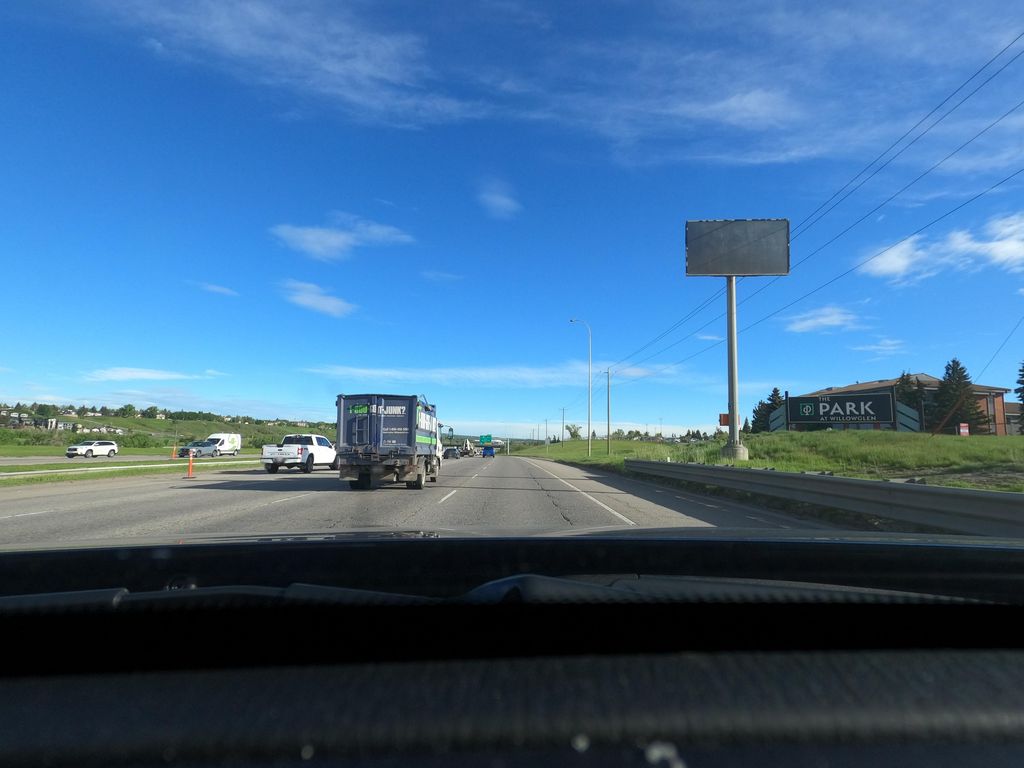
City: calgary